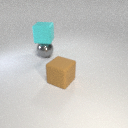
large gray metal sphere below large cyan rubber cube